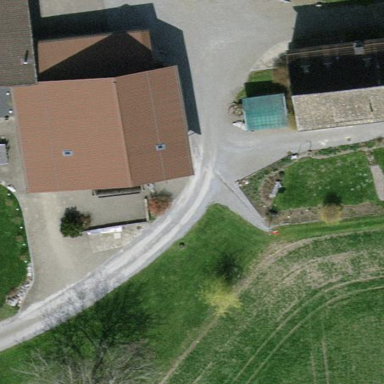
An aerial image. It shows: Farmyard area.